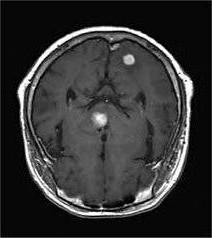
Label: notumor